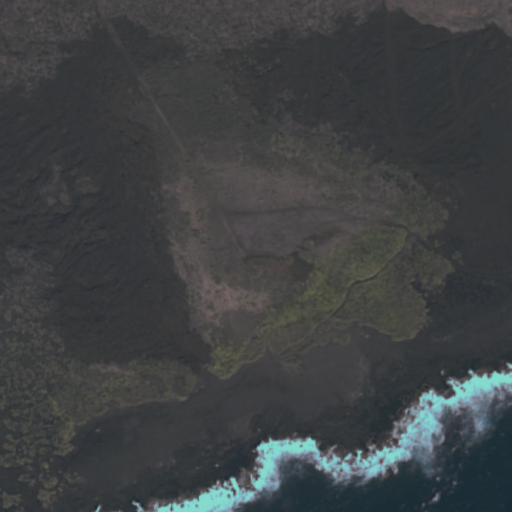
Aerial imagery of mountain in Hawaii named Pu‘upili containing only unknown